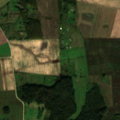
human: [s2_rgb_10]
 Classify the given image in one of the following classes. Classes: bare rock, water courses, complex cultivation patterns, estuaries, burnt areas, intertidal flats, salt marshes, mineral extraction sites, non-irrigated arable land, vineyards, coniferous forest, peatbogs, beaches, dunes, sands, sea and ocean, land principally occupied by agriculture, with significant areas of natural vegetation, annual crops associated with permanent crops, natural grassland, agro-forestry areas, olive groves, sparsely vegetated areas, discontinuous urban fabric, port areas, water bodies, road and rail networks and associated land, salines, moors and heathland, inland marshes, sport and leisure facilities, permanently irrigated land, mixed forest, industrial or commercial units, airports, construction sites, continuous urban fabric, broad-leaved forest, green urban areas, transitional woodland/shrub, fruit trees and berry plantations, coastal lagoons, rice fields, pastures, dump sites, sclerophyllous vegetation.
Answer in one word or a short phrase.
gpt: non-irrigated arable land, pastures, broad-leaved forest, mixed forest